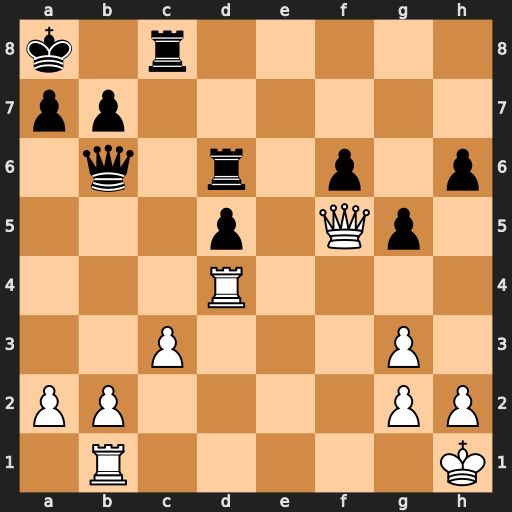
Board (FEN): k1r5/pp6/1q1r1p1p/3p1Qp1/3R4/2P3P1/PP4PP/1R5K
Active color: w
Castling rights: -
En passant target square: -
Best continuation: Qxc8#